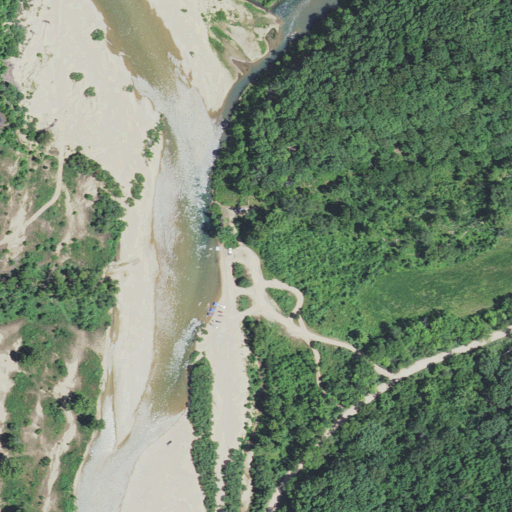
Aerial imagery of valley in Missouri named McMillan Hollow containing deciduous forest, barren land, grassland, open water, open development, pasture, herbaceous wetlands, low intensity development, and woody wetlands